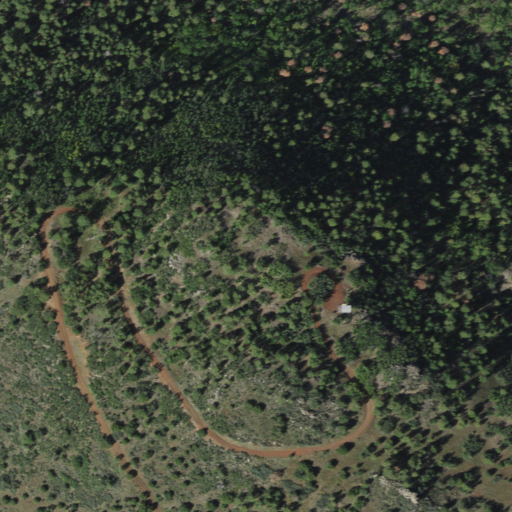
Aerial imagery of mountain in Arizona named Apache Maid Mountain containing evergreen forest, open development, and shrub